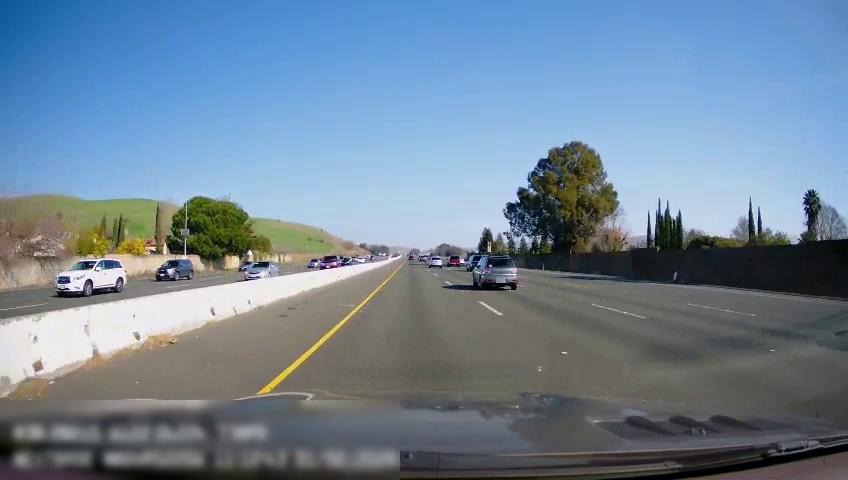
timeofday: Day
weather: Sunny
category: Drivable Space
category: Drivable Space
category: Vehicles | Car
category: Vehicles | Car
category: Vehicles | SUV
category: Vehicles | SUV
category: Vehicles | SUV
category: Vehicles | Car
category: Vehicles | Car
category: Vehicles | SUV
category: Vehicles | SUV
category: Vehicles | Car
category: Vehicles | SUV
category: Lanes | Alternate Lane
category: Lanes | Current Lane
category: Lanes | Current Lane
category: Lanes | Alternate Lane
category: Lanes | Opposite Lane